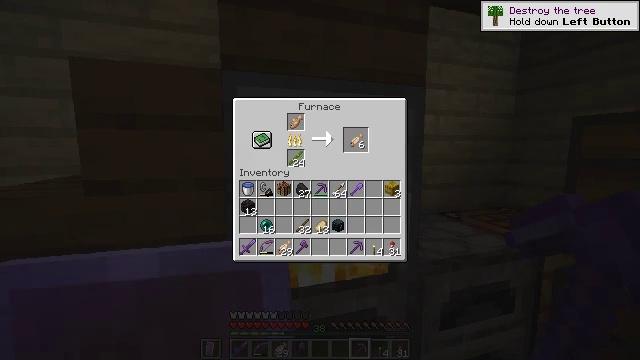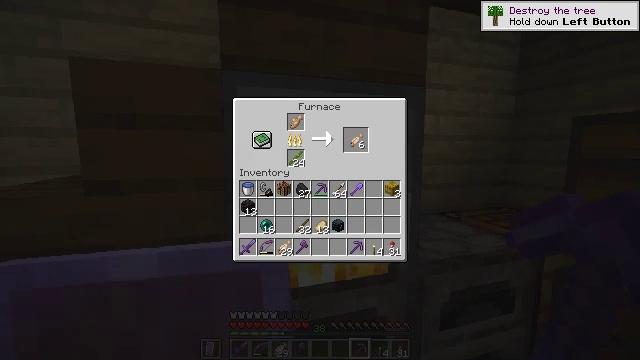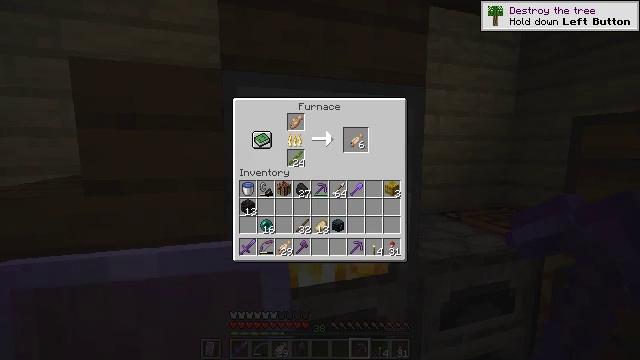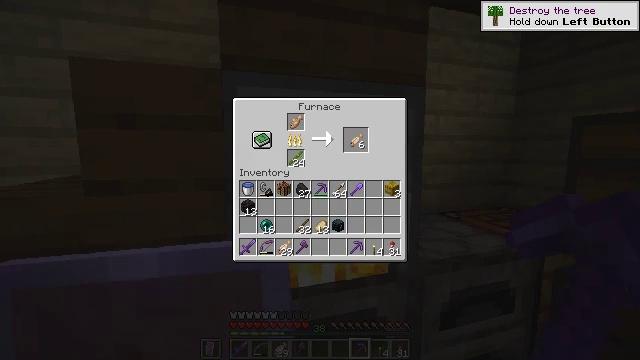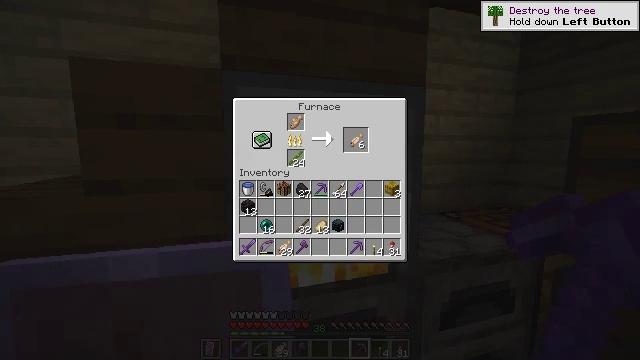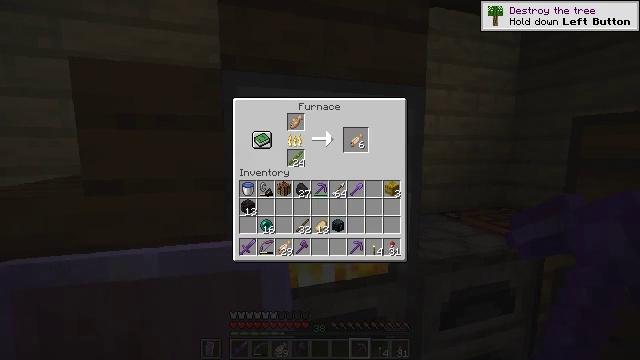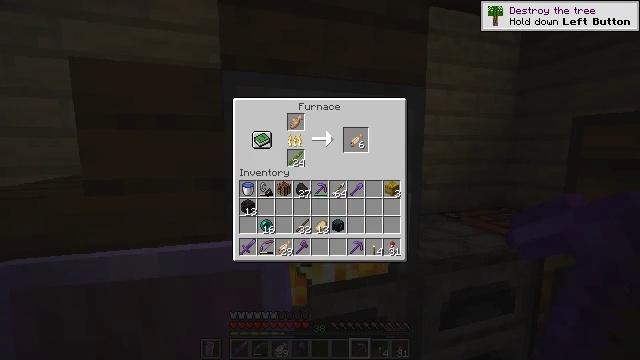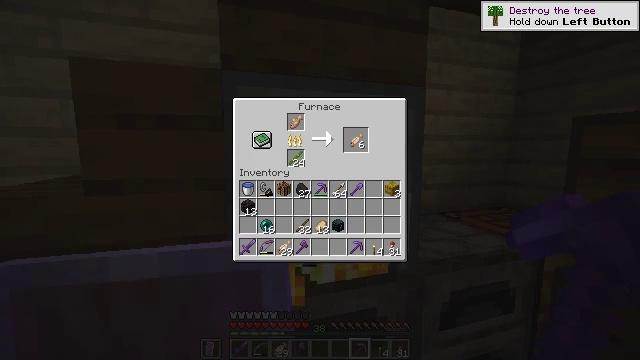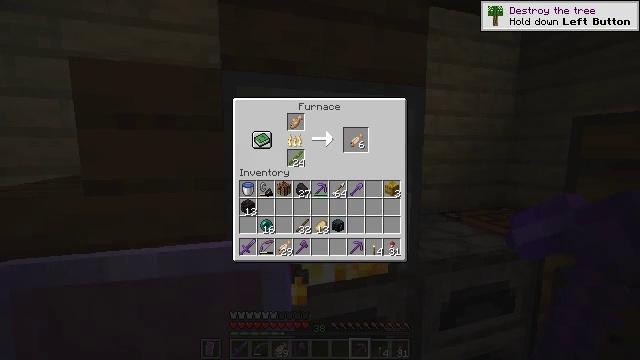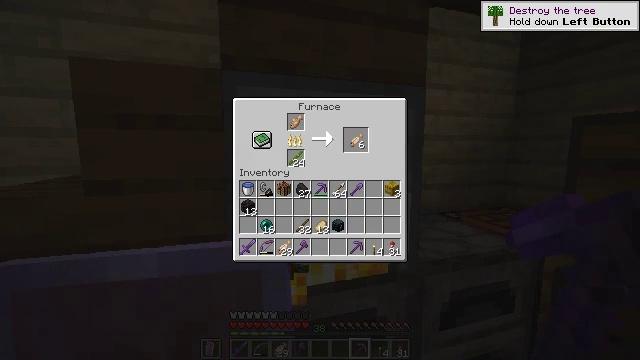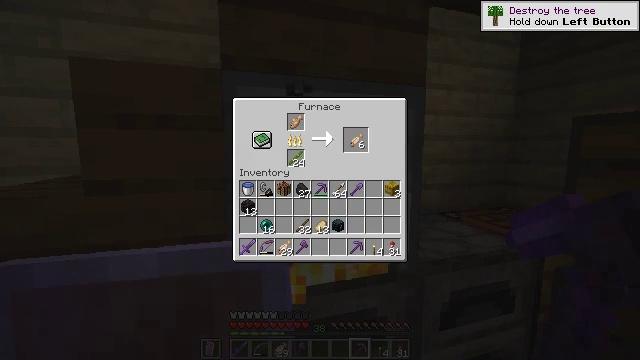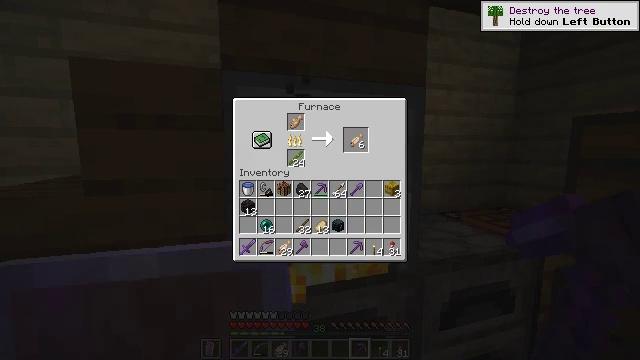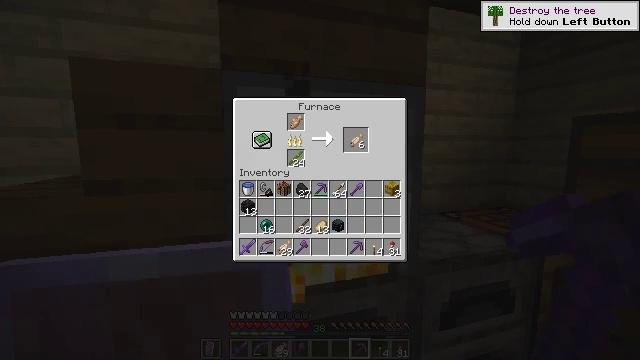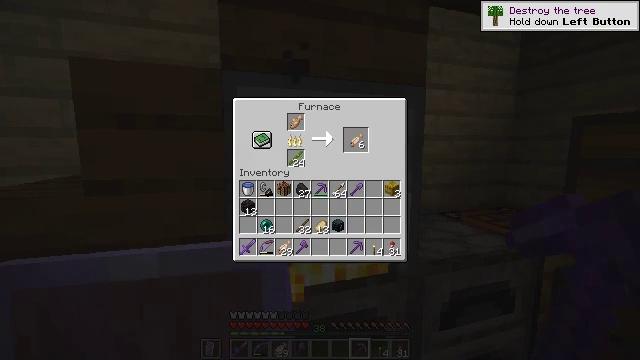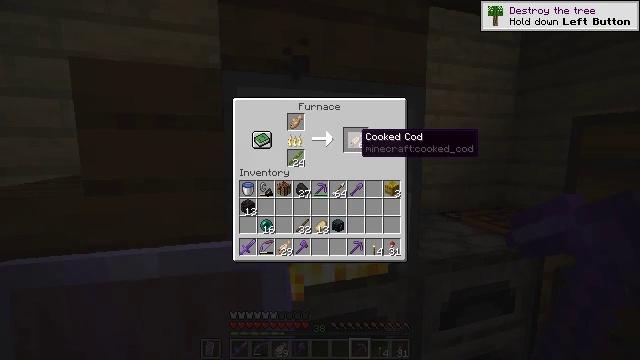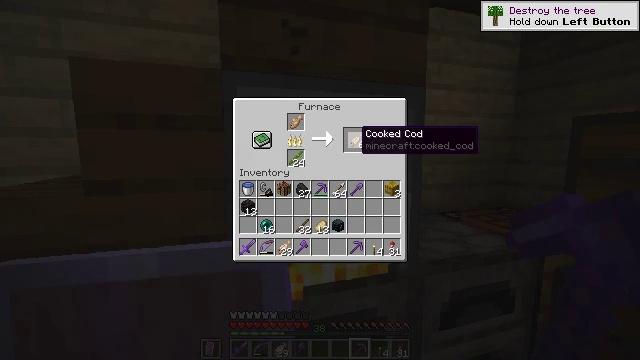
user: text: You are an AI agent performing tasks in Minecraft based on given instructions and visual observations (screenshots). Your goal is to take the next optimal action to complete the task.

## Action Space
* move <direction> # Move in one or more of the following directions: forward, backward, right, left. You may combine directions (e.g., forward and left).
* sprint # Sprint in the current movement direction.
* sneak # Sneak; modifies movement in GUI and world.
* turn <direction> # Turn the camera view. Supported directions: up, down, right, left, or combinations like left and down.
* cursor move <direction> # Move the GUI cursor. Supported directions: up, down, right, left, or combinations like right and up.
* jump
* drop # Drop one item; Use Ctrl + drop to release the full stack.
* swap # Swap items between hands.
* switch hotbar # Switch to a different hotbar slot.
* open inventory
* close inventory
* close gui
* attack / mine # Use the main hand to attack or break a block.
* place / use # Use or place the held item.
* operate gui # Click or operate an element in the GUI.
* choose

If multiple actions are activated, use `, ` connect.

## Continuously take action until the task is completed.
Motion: motion action
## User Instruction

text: Smelt a cooked cod.
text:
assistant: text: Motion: sneak
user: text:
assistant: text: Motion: sneak
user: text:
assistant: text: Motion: sneak
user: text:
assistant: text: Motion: sneak
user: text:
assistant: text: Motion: sneak
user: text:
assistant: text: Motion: sneak
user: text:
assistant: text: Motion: sneak
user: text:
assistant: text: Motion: sneak
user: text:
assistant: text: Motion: sneak
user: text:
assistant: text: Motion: sneak
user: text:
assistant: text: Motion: sneak
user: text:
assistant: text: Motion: sneak
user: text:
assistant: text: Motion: sneak
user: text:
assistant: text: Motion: sneak
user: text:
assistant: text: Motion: sneak
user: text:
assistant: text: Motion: sneak
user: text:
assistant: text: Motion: sneak
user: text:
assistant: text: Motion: sneak
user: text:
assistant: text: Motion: sneak
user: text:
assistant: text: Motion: sneak
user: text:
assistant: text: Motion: sneak
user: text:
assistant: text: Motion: sneak
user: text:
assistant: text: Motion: sneak
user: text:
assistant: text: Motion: sneak
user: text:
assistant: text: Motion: sneak
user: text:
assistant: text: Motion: sneak
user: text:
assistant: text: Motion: sneak
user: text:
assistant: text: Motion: sneak
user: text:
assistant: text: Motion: sneak, turn right
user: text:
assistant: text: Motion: sneak